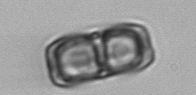
Label: Ephemera